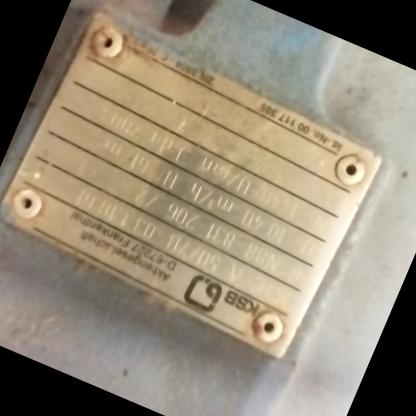
Klasa: tabliczka-znamionowa